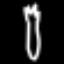
Label: fork